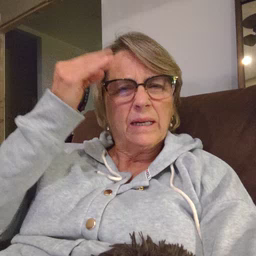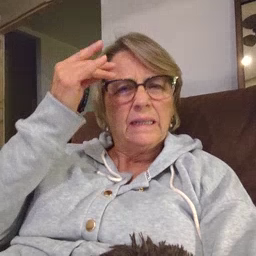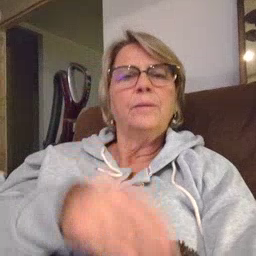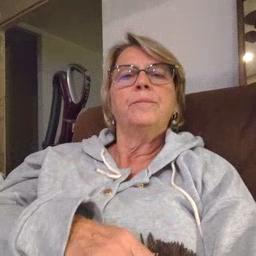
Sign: think